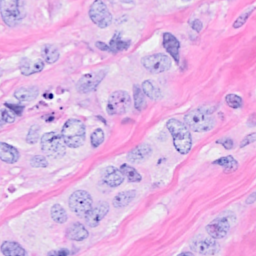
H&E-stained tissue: Breast